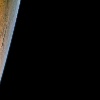
Label: space